Interaction volume radius: 10 \u00c5
Interaction volume height: 15 \u00c5
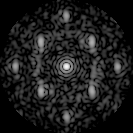
Disorder parameter: 0.4321